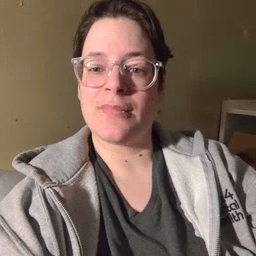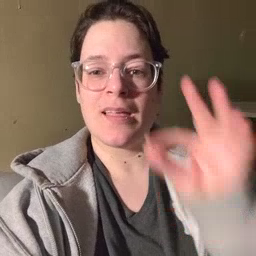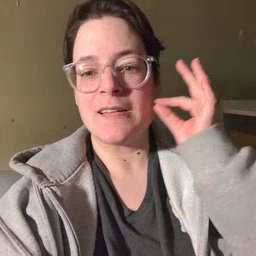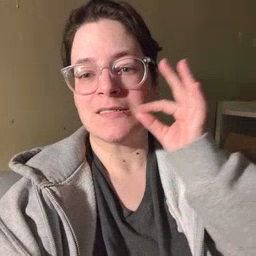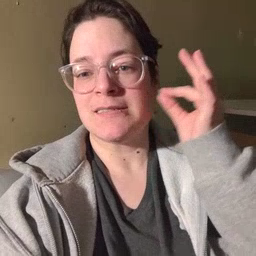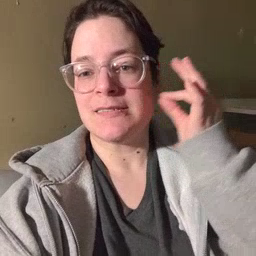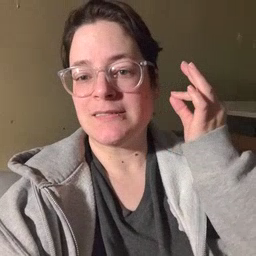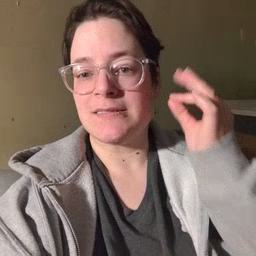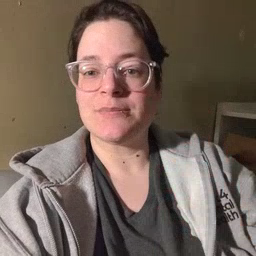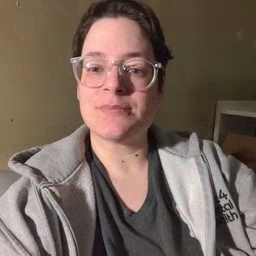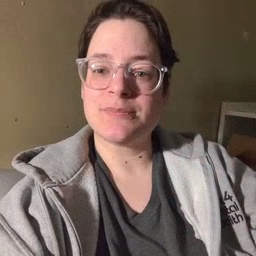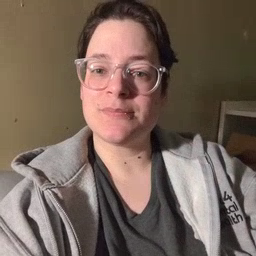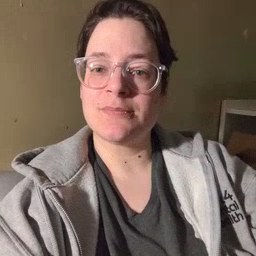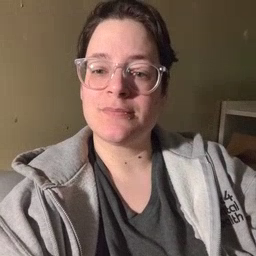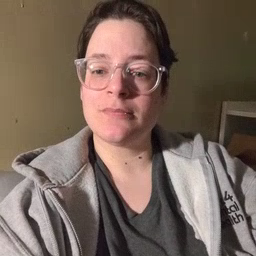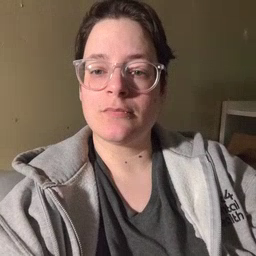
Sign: cat